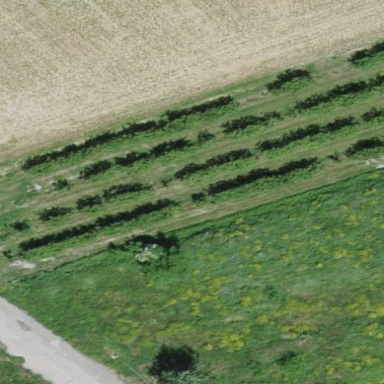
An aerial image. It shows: Orchard.